Aerial crown-view tile of a tropical tree (Barro Colorado Island, Panama), acquired 20240813:
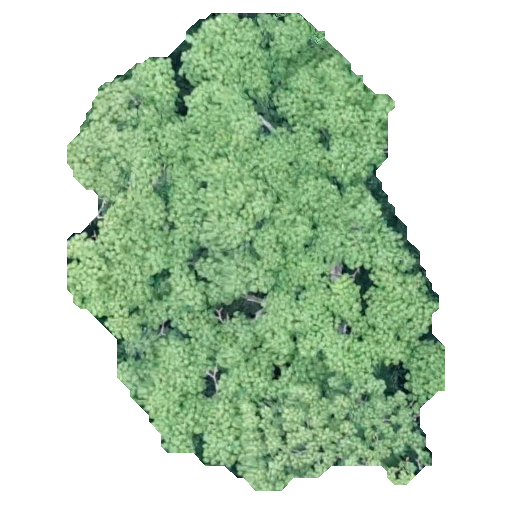
Species: Pseudobombax septenatum
GBIF accepted scientific name: Pseudobombax septenatum
Crown area: 198.794 m²